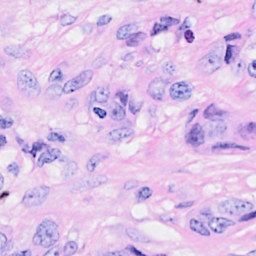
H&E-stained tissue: Breast